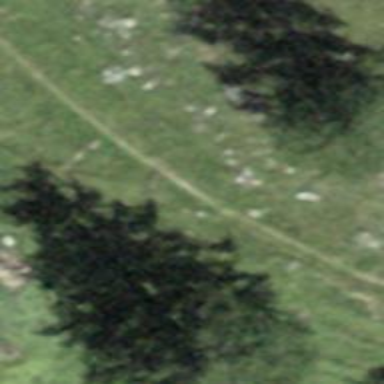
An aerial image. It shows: Ground path.